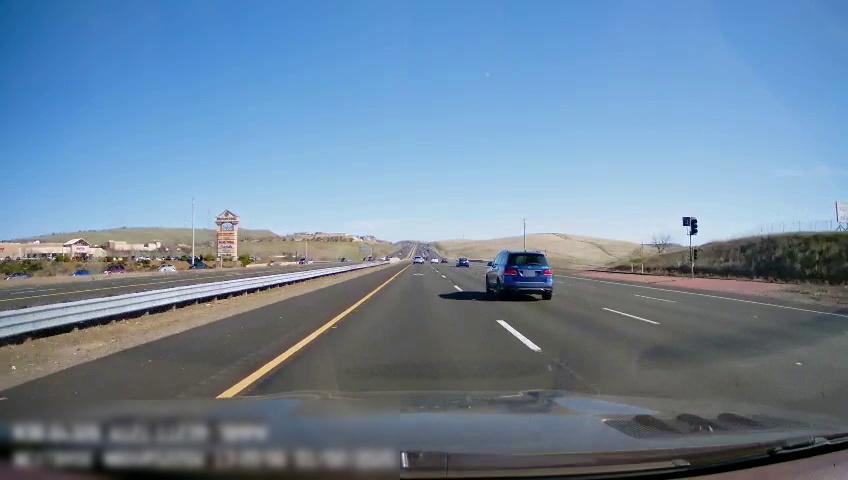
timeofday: Day
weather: Sunny
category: Drivable Space
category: Drivable Space
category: Vehicles | Car
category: Vehicles | SUV
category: Vehicles | SUV
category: Vehicles | Car
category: Vehicles | Car
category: Vehicles | SUV
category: Vehicles | Car
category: Vehicles | Car
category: Vehicles | SUV
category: Lanes | Current Lane
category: Lanes | Current Lane
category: Lanes | Alternate Lane
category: Lanes | Alternate Lane
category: Lanes | Alternate Lane
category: Lanes | Opposite Lane
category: Lanes | Opposite Lane
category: Lanes | Opposite Lane
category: Traffic | Lights
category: Traffic | Lights